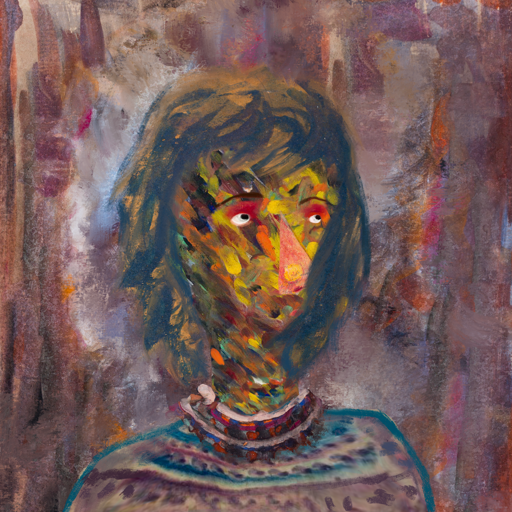
Background: Hypocrite, Head And Neck Side: An_Impression, Face Side: Irani, Bust: HillGirl, Hair Side: In_The_Sun, Head Accessory: Blank, Second Necklace: Blank, Necklace: Hypocrite_1, Baby: Blank